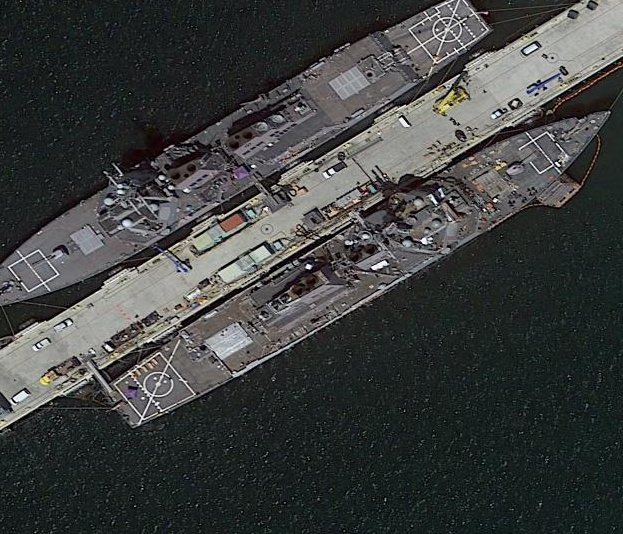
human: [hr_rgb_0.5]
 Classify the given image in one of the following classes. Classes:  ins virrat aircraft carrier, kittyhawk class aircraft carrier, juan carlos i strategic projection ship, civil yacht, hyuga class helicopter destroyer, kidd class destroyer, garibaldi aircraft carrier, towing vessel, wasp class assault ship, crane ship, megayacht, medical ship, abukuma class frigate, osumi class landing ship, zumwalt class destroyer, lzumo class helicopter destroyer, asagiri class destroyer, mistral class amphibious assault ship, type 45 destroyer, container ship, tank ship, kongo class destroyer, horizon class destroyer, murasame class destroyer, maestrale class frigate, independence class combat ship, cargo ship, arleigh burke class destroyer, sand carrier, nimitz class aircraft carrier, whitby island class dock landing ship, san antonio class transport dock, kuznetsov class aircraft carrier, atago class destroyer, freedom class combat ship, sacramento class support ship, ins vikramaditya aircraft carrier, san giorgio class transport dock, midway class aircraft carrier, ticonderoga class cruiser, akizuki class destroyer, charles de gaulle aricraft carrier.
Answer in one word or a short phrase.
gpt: Arleigh Burke class destroyer